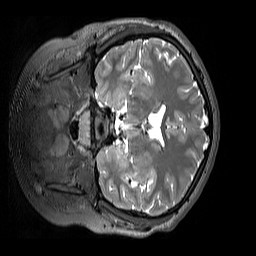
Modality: T2w
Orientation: coronal
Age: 11
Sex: female
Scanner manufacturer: siemens
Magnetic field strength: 3 T
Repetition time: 3.2 s
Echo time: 0.408 s